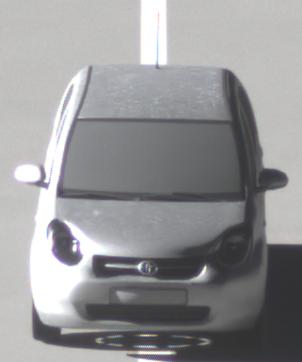
Make: Toyota
Model: Passo
Detailed model: Toyota Passo X Yururi
Model produced from: 2010
Model produced until: 2016
Doors: 5
Color: white
Road condition: wet road
Daytime: morning or afternoon
Contrast: high contrast